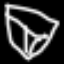
Label: diamond